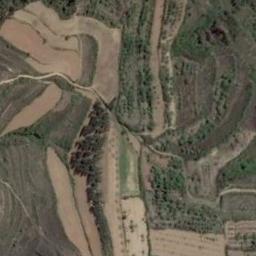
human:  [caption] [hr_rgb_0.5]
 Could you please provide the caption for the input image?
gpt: There is a row of grey houses beside the terraces .

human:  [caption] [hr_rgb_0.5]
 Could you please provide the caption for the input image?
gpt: The bare and green terrace is next to some trees .

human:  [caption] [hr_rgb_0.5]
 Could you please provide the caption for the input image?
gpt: There are many green plants on the terrace .

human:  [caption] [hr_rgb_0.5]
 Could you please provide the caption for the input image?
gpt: A large layer of brown and green mixed terraces with several winding narrow paths .

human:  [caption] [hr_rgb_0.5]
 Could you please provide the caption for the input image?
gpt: There are many green terraces and some yellow ones .